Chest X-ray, PA view. Patient: 55 years old, sex M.
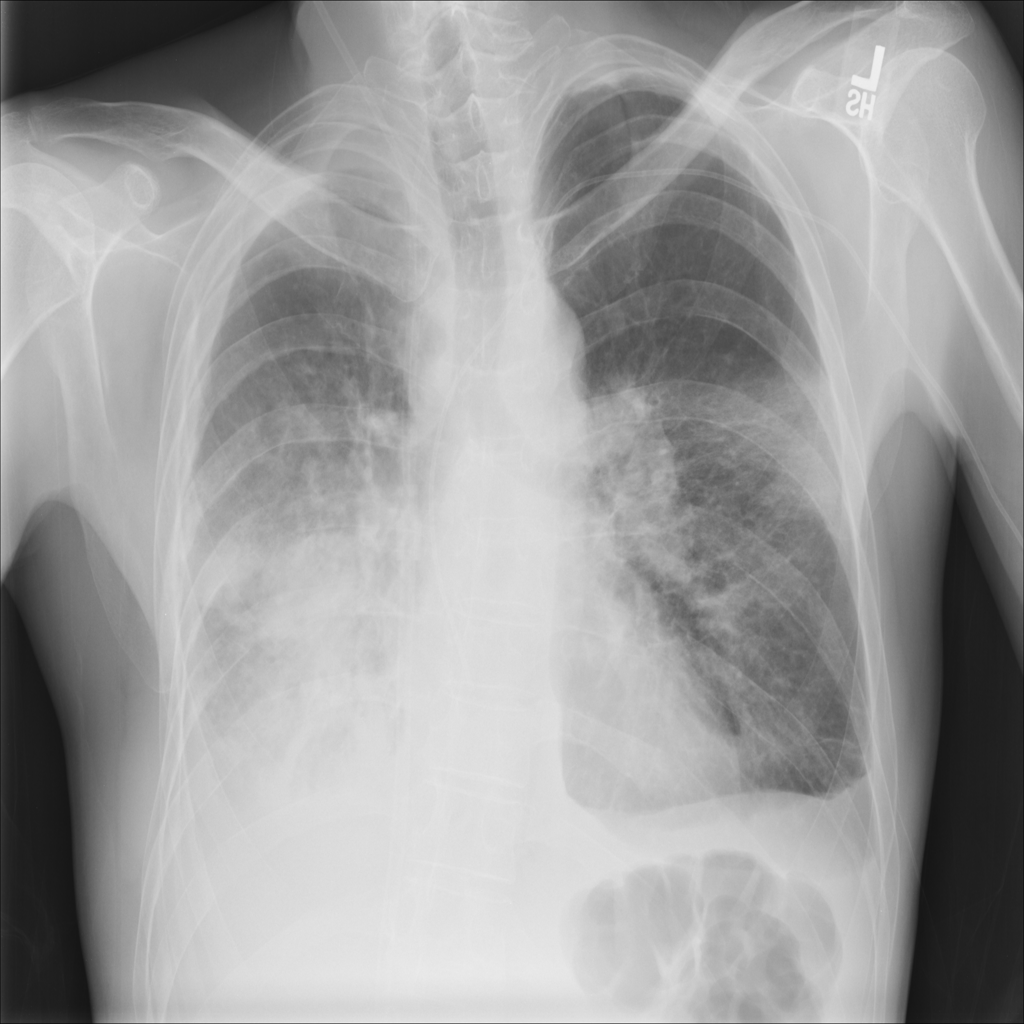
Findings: Consolidation, Effusion, Infiltration